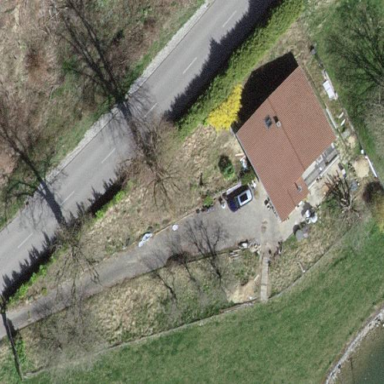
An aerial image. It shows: Residential garden enclosed by fence.